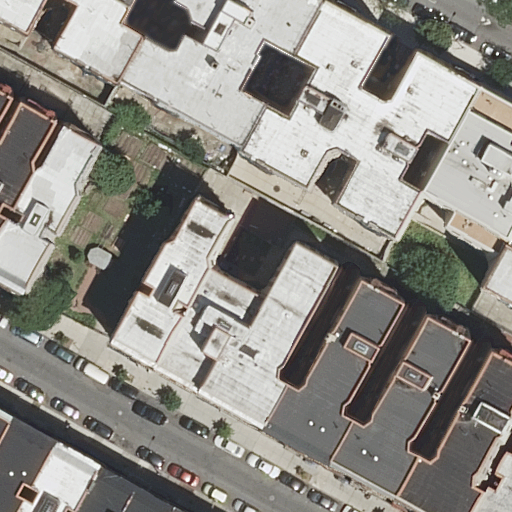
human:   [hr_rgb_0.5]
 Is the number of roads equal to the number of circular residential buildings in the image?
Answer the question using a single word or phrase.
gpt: no

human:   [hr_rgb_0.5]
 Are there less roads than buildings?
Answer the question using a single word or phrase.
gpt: yes

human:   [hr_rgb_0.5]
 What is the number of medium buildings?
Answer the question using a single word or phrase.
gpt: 11

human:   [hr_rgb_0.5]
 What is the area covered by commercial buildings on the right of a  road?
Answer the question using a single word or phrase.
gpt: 0m2

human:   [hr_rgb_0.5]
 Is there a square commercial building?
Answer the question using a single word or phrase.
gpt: no

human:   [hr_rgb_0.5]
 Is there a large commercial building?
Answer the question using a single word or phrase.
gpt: no

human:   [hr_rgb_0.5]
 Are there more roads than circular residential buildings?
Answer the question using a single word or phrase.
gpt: yes

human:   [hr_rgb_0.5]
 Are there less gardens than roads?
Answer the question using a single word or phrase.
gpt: yes

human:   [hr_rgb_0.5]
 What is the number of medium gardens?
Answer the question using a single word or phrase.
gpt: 0

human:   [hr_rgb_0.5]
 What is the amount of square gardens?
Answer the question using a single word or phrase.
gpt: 0

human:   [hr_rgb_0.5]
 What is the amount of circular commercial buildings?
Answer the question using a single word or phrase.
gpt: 0

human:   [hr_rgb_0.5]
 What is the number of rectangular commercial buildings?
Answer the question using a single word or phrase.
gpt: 0

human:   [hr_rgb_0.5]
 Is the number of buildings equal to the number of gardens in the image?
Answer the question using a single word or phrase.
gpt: no

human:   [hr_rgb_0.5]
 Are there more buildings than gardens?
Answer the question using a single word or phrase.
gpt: yes

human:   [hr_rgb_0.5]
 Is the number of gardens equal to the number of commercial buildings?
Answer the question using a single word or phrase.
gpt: no

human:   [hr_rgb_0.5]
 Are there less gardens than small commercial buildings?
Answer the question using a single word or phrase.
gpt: no

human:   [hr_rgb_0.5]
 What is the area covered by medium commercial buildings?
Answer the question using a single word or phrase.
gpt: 0m2

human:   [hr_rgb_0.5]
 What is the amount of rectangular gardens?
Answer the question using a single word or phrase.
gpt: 1

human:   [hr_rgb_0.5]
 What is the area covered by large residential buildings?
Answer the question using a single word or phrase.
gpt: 2121m2

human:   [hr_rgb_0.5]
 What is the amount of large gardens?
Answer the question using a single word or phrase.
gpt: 1

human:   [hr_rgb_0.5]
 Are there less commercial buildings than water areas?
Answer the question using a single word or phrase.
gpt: no

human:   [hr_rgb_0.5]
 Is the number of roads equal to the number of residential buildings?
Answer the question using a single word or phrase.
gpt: no

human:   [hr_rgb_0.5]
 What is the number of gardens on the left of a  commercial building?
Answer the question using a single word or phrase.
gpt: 0

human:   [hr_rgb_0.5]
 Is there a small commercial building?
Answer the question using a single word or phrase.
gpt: no

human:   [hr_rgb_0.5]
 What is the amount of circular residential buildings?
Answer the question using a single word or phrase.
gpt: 0

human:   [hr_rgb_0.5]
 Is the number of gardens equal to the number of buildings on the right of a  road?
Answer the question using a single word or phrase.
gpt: no

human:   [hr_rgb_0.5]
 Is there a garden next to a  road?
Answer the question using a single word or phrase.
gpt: yes

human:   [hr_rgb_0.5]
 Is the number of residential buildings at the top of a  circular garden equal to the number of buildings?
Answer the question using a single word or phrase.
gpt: no

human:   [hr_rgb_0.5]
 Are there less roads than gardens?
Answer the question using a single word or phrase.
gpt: no

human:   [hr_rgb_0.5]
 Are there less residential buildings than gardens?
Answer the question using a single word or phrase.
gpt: no

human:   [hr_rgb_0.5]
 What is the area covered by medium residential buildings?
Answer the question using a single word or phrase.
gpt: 2629m2

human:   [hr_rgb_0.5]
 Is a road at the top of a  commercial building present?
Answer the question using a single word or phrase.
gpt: no

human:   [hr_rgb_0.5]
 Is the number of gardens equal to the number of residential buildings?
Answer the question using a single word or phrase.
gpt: no

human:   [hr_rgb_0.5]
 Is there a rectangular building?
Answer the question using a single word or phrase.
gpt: yes

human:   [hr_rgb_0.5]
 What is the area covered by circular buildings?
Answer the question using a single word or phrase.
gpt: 0m2

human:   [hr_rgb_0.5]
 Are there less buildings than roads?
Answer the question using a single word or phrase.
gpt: no